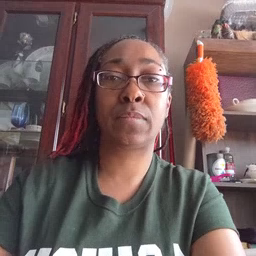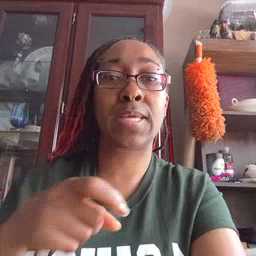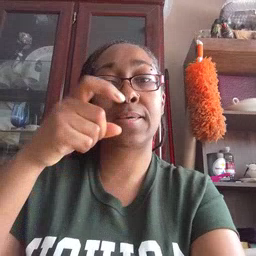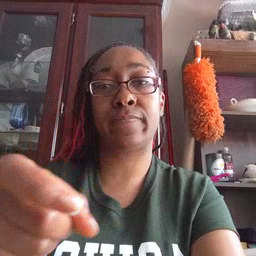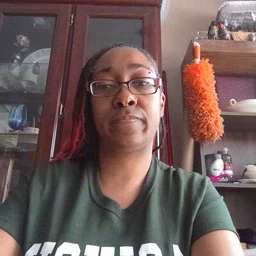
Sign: gift